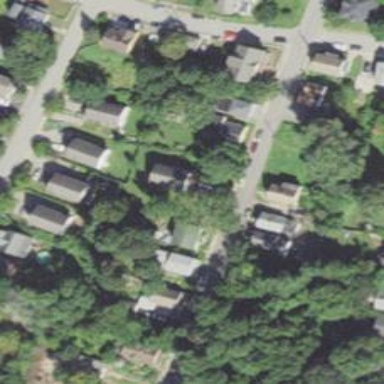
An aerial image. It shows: Neighbourhood with historic district.